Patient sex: M
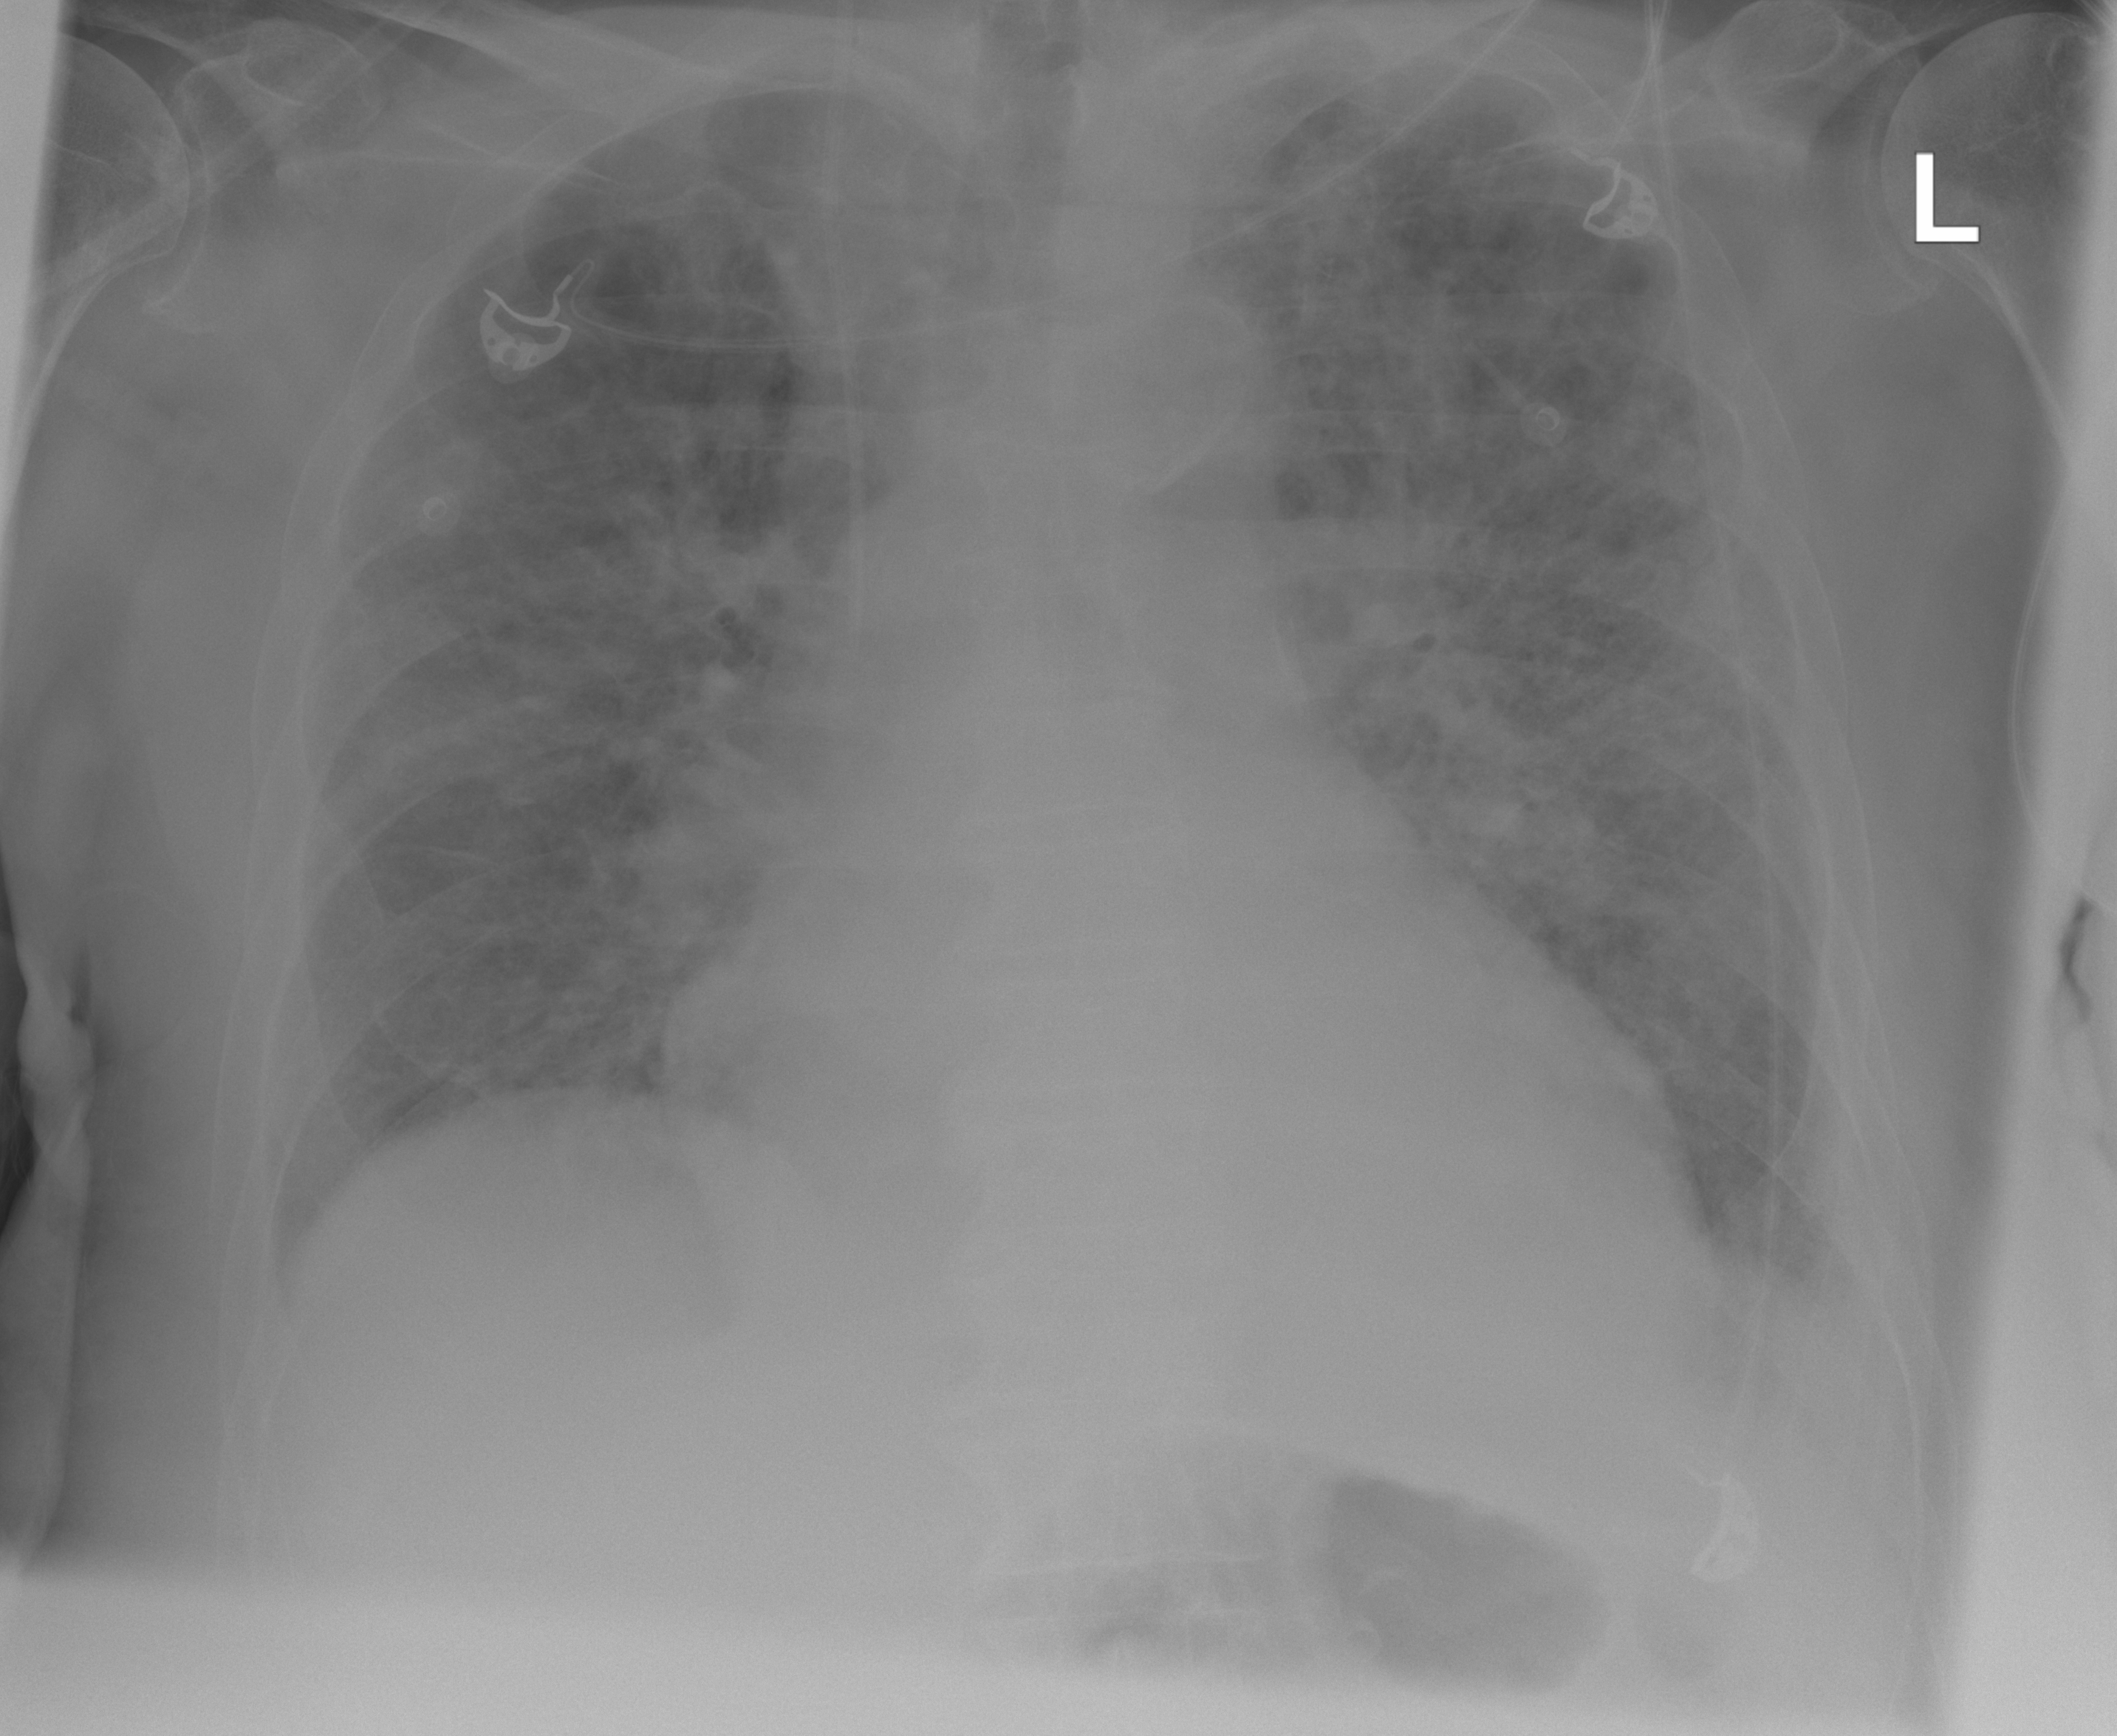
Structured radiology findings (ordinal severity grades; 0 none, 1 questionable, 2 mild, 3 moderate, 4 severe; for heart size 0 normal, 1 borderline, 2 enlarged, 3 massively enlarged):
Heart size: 2
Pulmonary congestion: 3
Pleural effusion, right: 2
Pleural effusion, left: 2
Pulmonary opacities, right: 2
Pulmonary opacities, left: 2
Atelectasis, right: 2
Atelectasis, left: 2